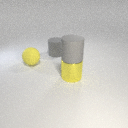
large yellow metal cylinder to the right of large gray rubber cylinder